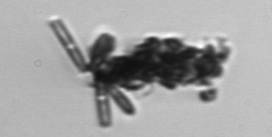
Label: Thalassionema